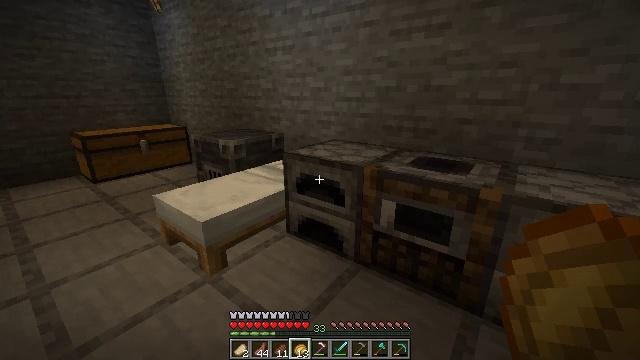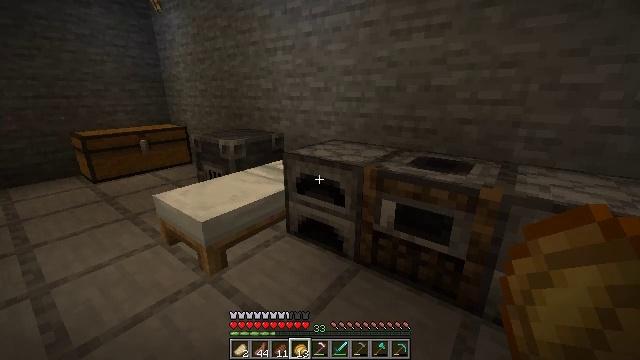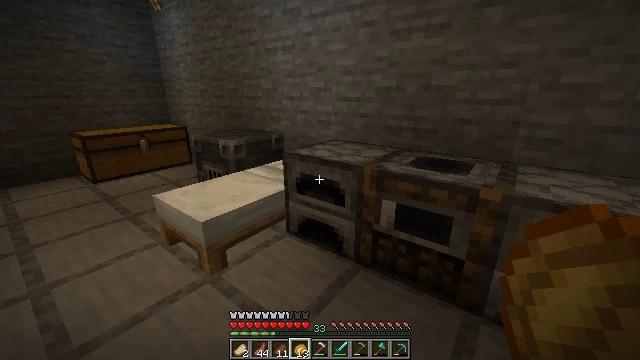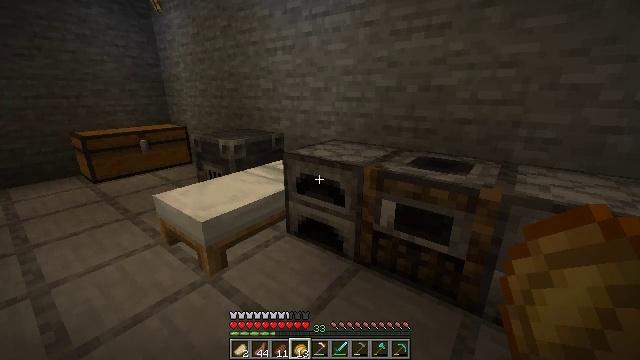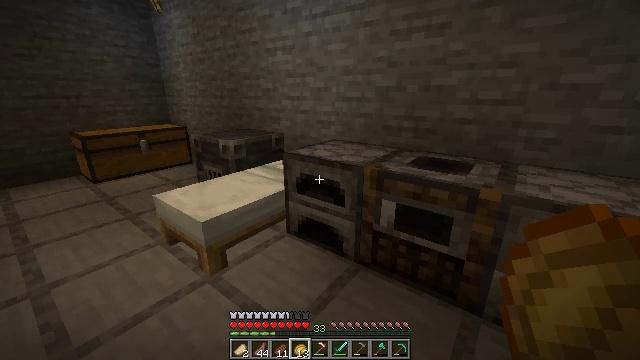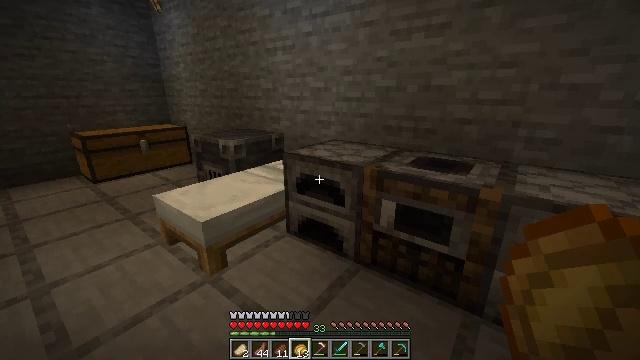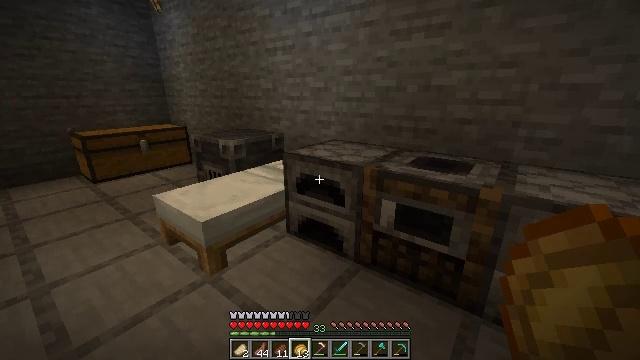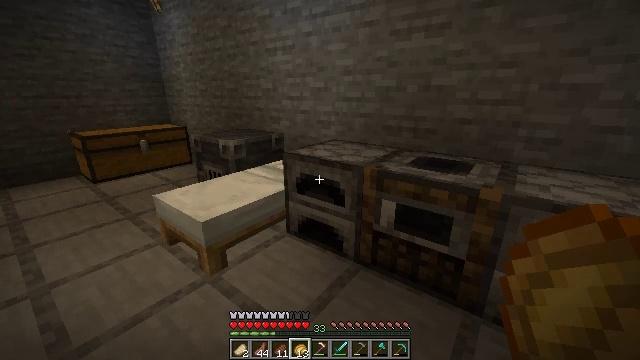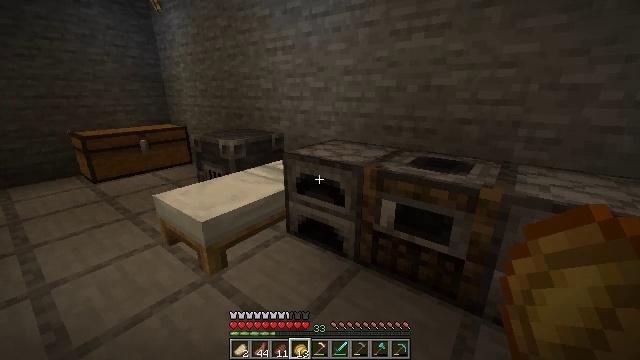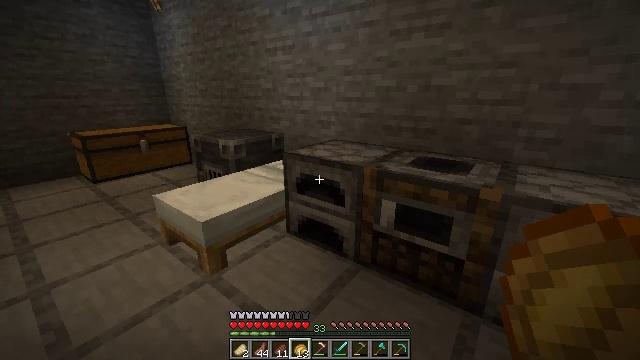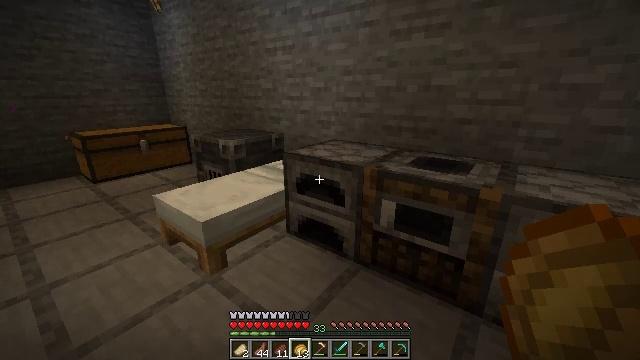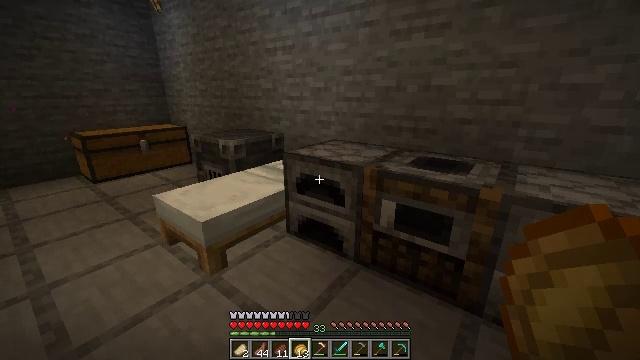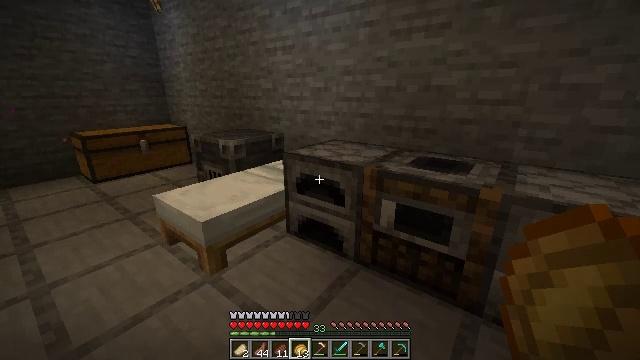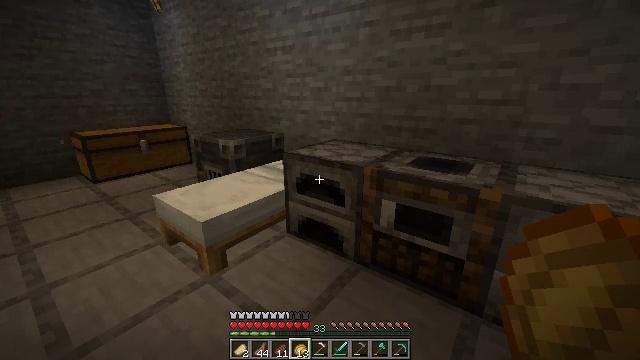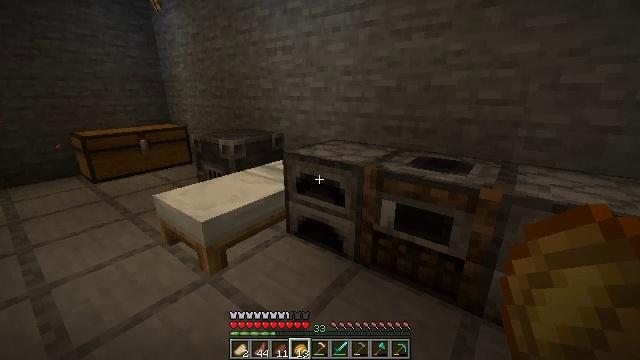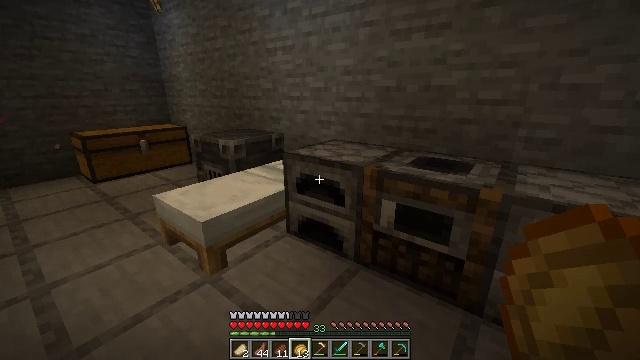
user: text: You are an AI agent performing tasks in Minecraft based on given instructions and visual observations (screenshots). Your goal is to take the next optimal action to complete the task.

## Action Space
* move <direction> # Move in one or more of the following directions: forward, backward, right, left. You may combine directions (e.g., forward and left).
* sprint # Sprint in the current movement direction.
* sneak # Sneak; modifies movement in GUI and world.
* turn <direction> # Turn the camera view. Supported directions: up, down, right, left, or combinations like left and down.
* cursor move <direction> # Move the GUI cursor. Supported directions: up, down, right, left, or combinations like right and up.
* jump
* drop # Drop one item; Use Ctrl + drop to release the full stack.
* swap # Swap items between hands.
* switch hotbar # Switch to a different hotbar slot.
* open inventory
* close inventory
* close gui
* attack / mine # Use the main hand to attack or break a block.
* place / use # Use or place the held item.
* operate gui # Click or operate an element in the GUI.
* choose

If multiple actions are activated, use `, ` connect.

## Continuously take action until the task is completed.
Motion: motion action
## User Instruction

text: Dig up carrots from the soil.
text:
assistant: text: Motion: no_op
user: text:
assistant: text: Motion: no_op
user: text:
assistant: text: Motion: no_op
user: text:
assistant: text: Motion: no_op
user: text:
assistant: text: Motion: no_op
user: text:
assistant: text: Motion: no_op
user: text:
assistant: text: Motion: no_op
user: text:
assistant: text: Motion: no_op
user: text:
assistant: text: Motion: no_op
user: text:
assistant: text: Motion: no_op
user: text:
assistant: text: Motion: no_op
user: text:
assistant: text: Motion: no_op
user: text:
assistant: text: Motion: no_op
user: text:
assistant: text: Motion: no_op
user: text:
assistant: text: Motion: no_op
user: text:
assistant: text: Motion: no_op
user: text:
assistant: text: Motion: no_op
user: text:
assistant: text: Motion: no_op
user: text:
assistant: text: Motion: no_op
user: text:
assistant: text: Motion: no_op
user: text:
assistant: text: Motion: no_op
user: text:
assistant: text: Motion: no_op
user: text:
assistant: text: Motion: no_op
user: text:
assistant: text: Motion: no_op
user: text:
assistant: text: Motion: no_op
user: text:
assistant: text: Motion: no_op
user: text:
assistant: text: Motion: no_op
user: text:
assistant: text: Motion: no_op
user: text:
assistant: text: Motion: no_op
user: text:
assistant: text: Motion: no_op